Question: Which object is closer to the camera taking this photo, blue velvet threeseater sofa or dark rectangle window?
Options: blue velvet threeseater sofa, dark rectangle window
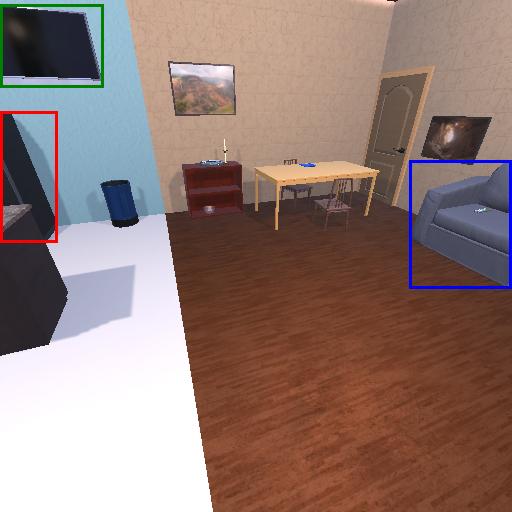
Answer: blue velvet threeseater sofa